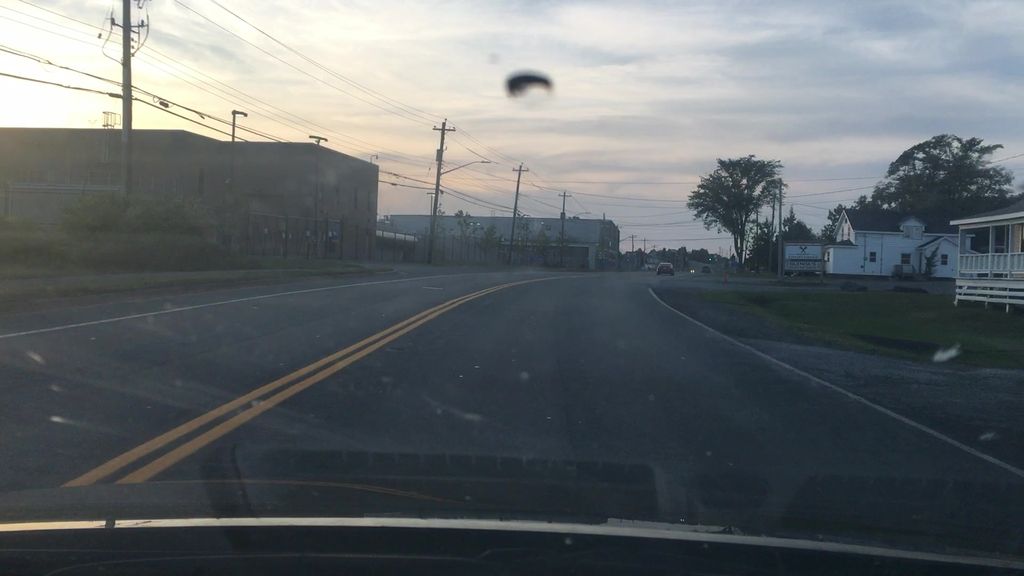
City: halifax